RGB frame:
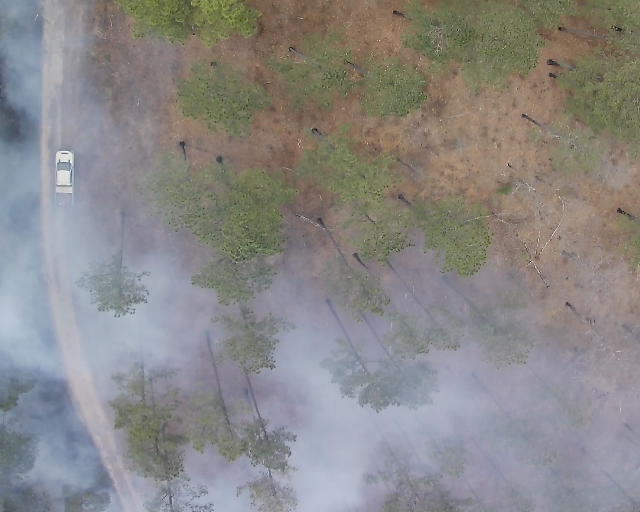
Thermal frame:
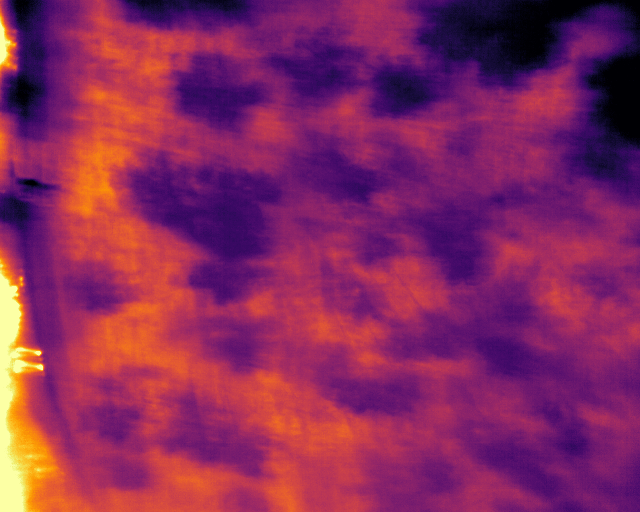
Captured: 2026-02-26 03:06:21
Pixels at or above 80 °C: 224 (fraction of frame: 0.0006836)